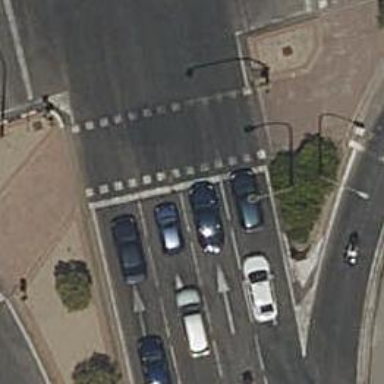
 there are traffic signals and zebra crossing."